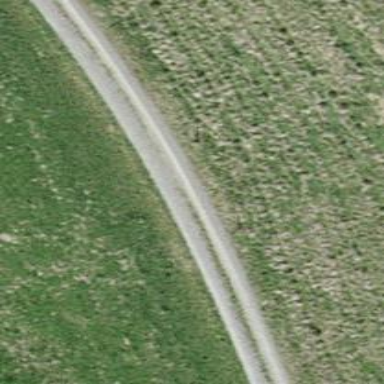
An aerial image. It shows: Track with grade2 tracktype.